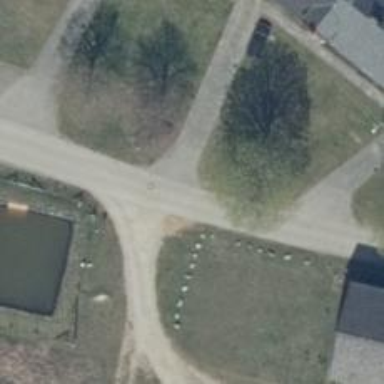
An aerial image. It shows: Footway along the road.